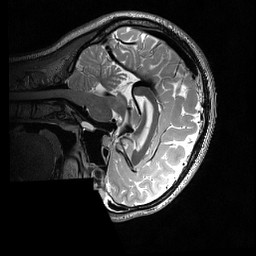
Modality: T2w
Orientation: sagittal
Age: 20
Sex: female
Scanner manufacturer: siemens
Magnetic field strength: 3 T
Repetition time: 3.2 s
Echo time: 0.56 s